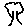
Label: tree